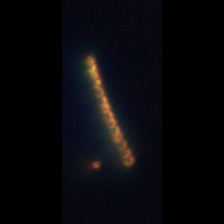
Taxon: Chaetoceros
Group: Diatoms